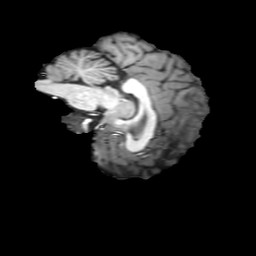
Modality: T1w
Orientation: sagittal
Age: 30
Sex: female
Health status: ill